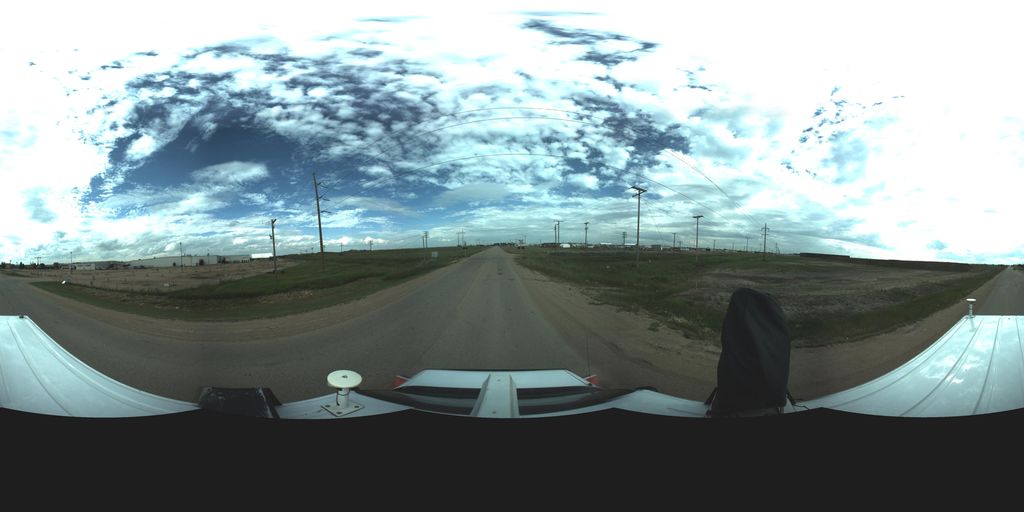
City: saskatoon